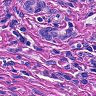
Metastatic tissue present: yes